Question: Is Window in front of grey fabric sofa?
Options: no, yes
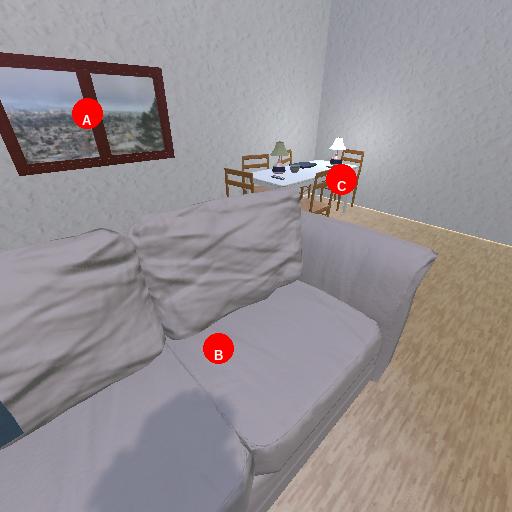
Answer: no